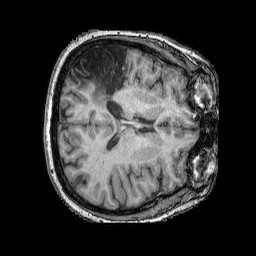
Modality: T1w
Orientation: axial
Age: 59
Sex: female
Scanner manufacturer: siemens
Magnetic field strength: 3 T
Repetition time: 2.25 s
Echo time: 0.00411 s